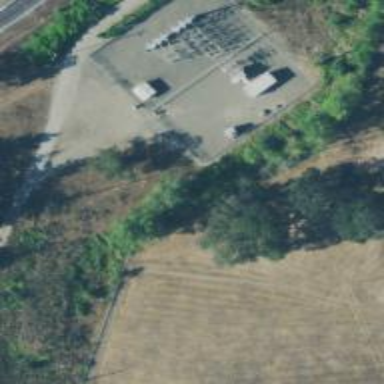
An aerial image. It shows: Distribution level power substation surrounded by fence.